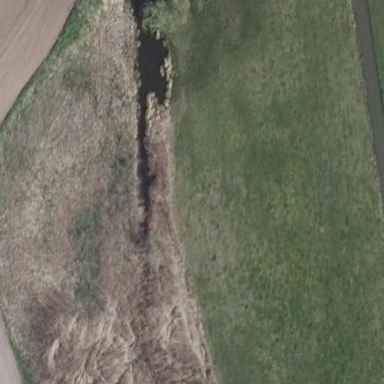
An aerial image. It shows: Reedbed in wetland area.